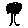
Label: tree